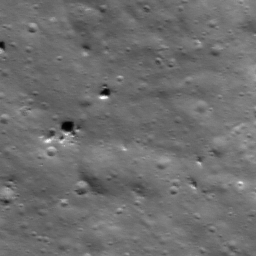
Host type: hard_negative
Lunar coordinates: latitude -65.633, longitude -45.377